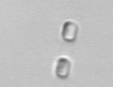
Label: Skeletonema